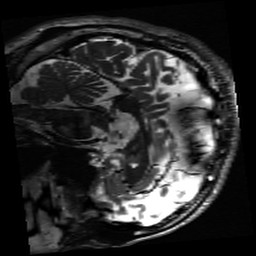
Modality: inplaneT2
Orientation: sagittal